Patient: sex M, age 53
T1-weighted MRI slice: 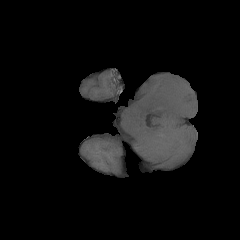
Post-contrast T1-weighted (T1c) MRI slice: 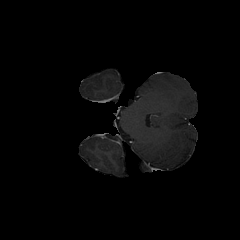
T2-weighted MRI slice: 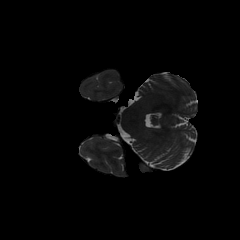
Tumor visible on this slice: no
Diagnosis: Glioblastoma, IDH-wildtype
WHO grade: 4